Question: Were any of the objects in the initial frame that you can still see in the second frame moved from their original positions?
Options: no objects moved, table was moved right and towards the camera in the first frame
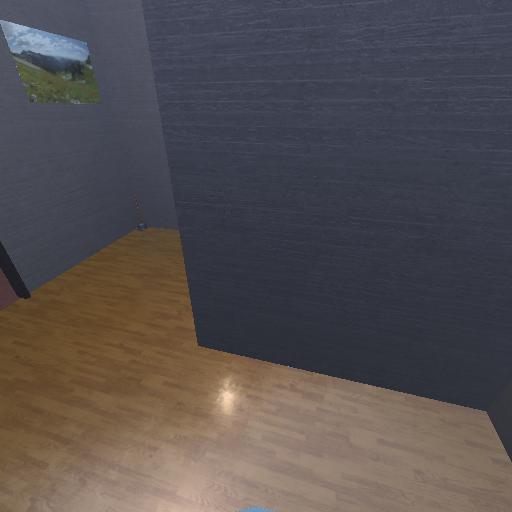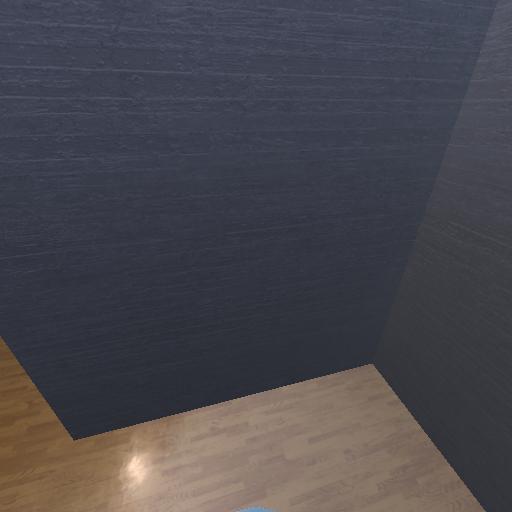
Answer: no objects moved